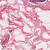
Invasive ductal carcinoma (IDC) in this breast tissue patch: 0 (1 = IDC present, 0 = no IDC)